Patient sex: M
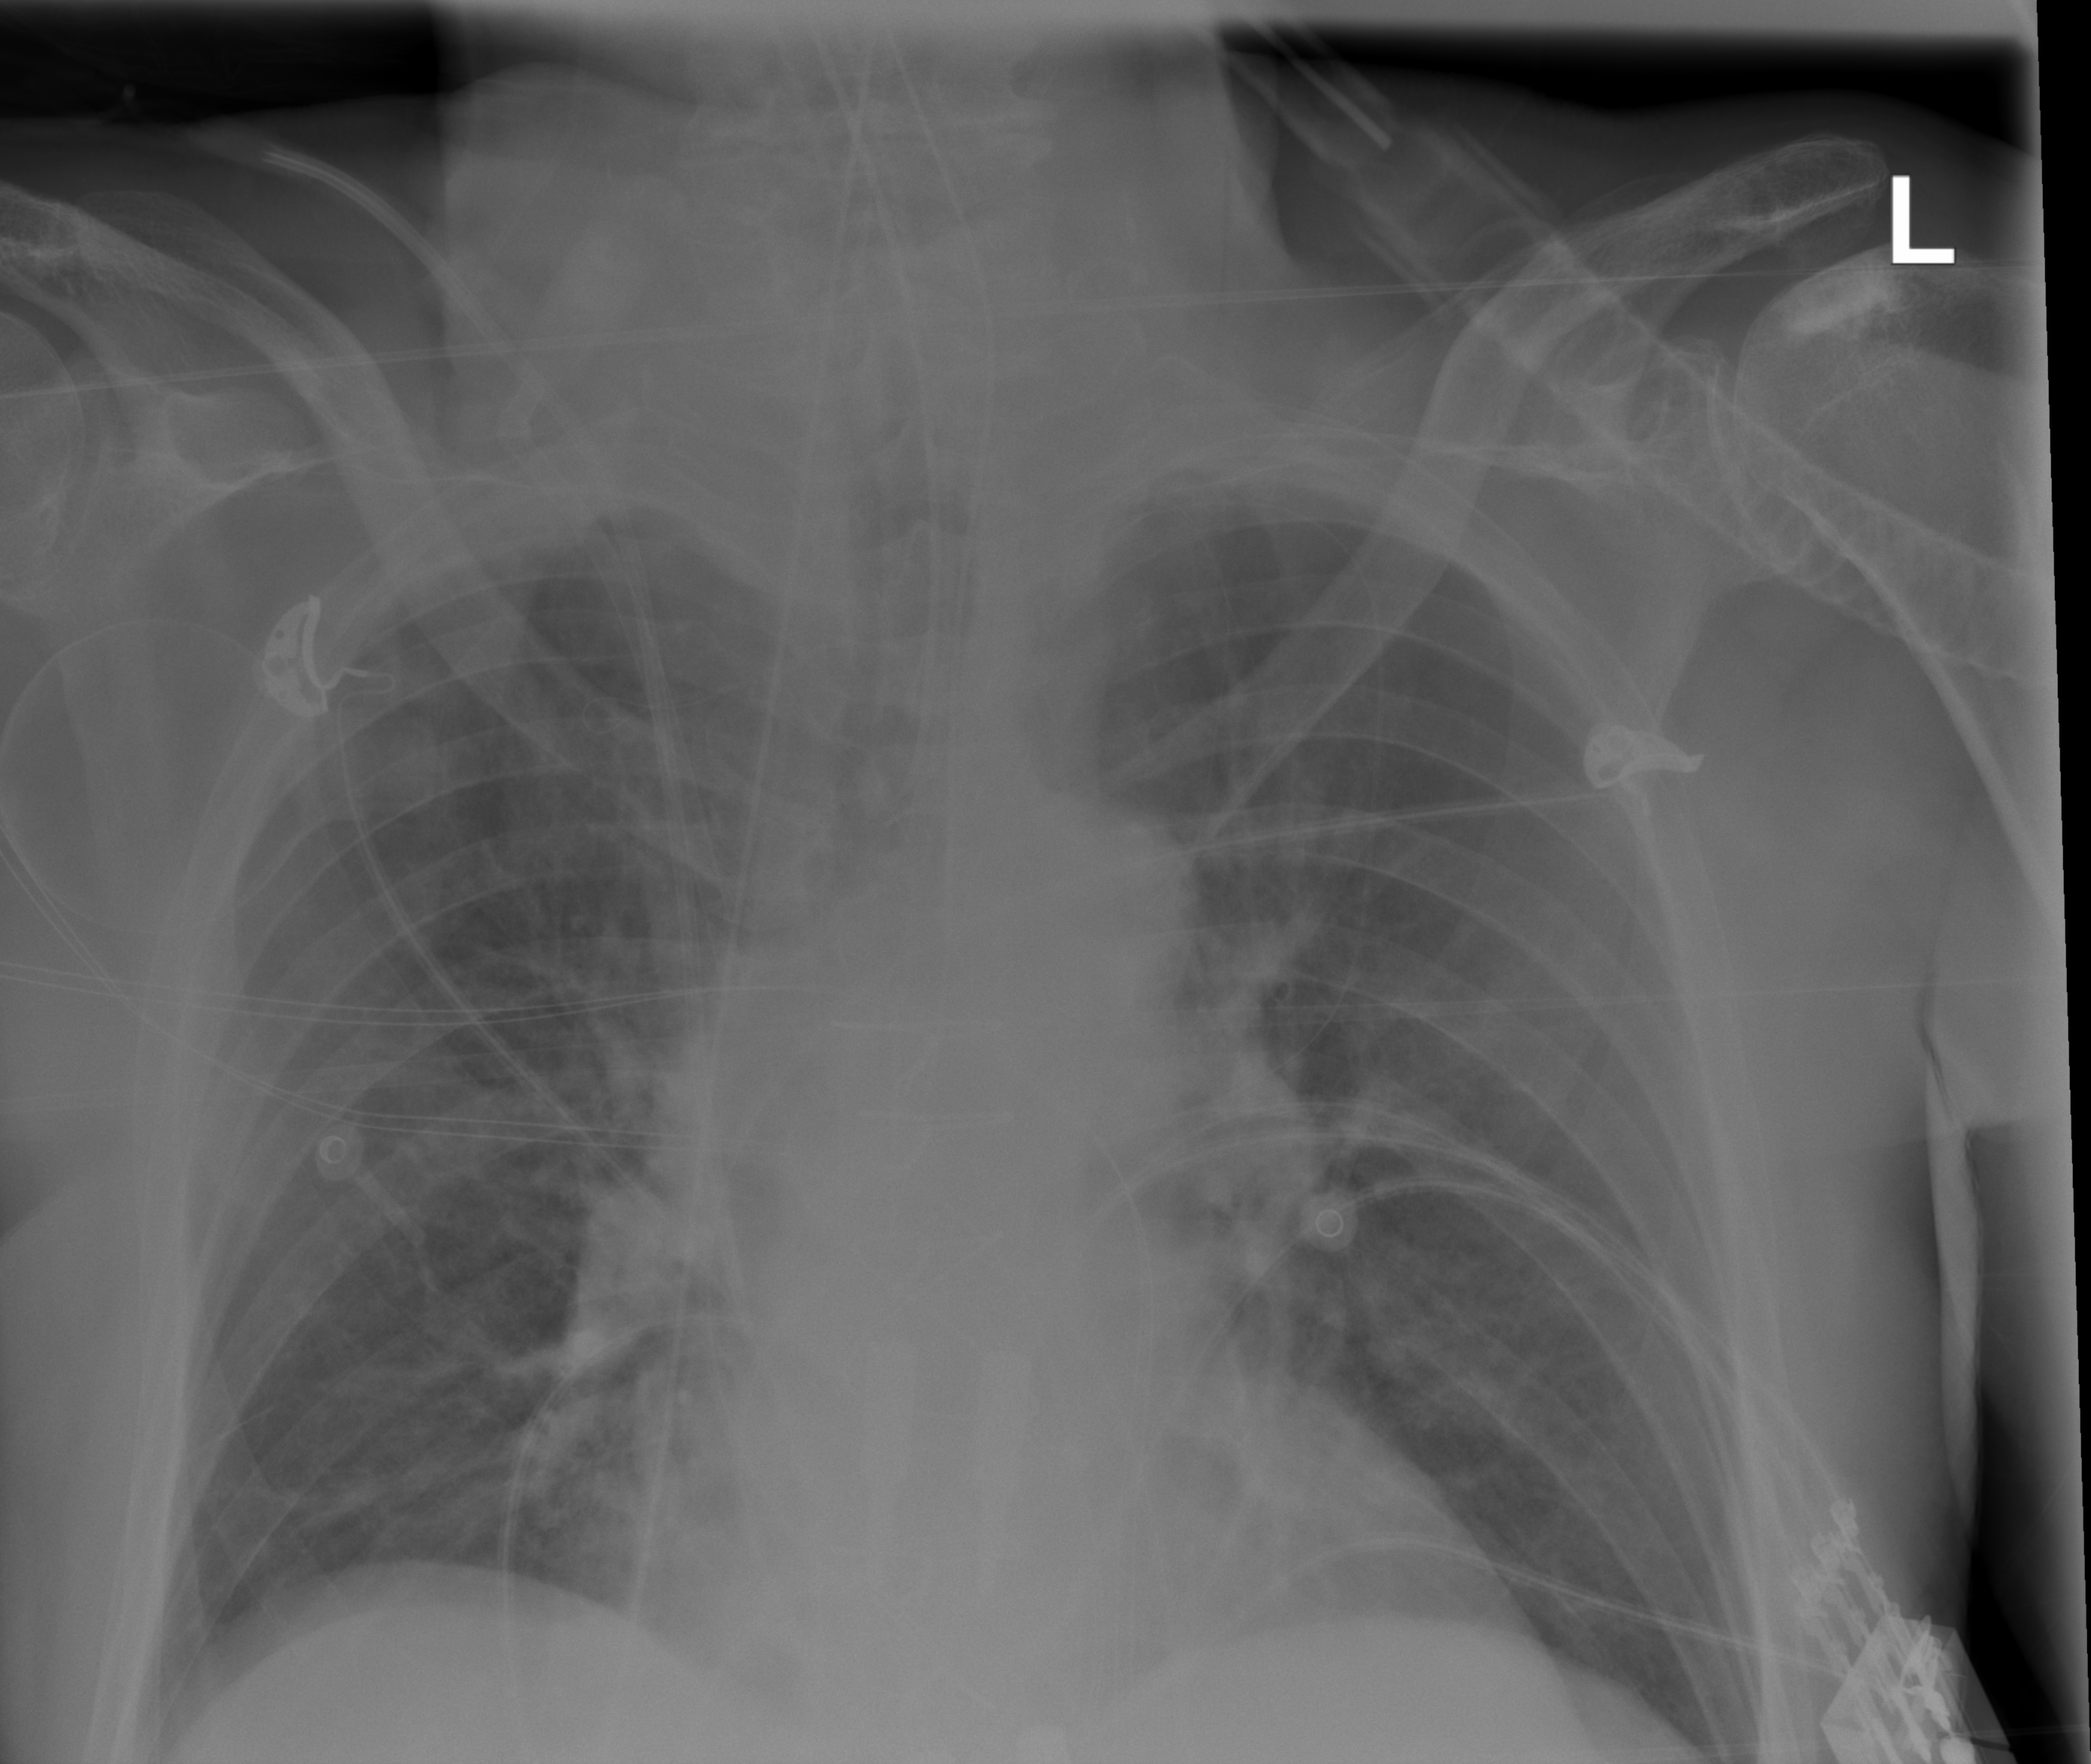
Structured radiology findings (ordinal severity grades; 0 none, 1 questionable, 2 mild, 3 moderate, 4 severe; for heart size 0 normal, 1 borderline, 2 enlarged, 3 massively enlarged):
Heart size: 0
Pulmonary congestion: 2
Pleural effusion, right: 0
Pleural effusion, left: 0
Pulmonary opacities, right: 0
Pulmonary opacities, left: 0
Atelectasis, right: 2
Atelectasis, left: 0